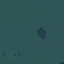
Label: SeaLake